Field crop: maize
Growth stage: 2
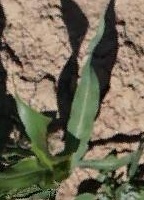
Species: maize